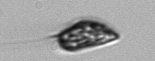
Label: Prorocentrum_triestinum